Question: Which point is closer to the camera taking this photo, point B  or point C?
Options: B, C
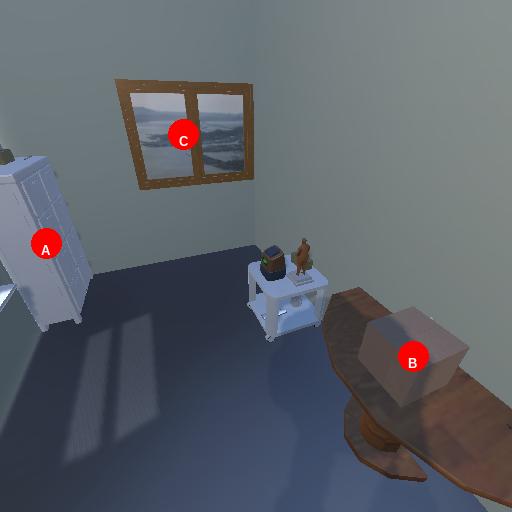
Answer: B